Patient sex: M
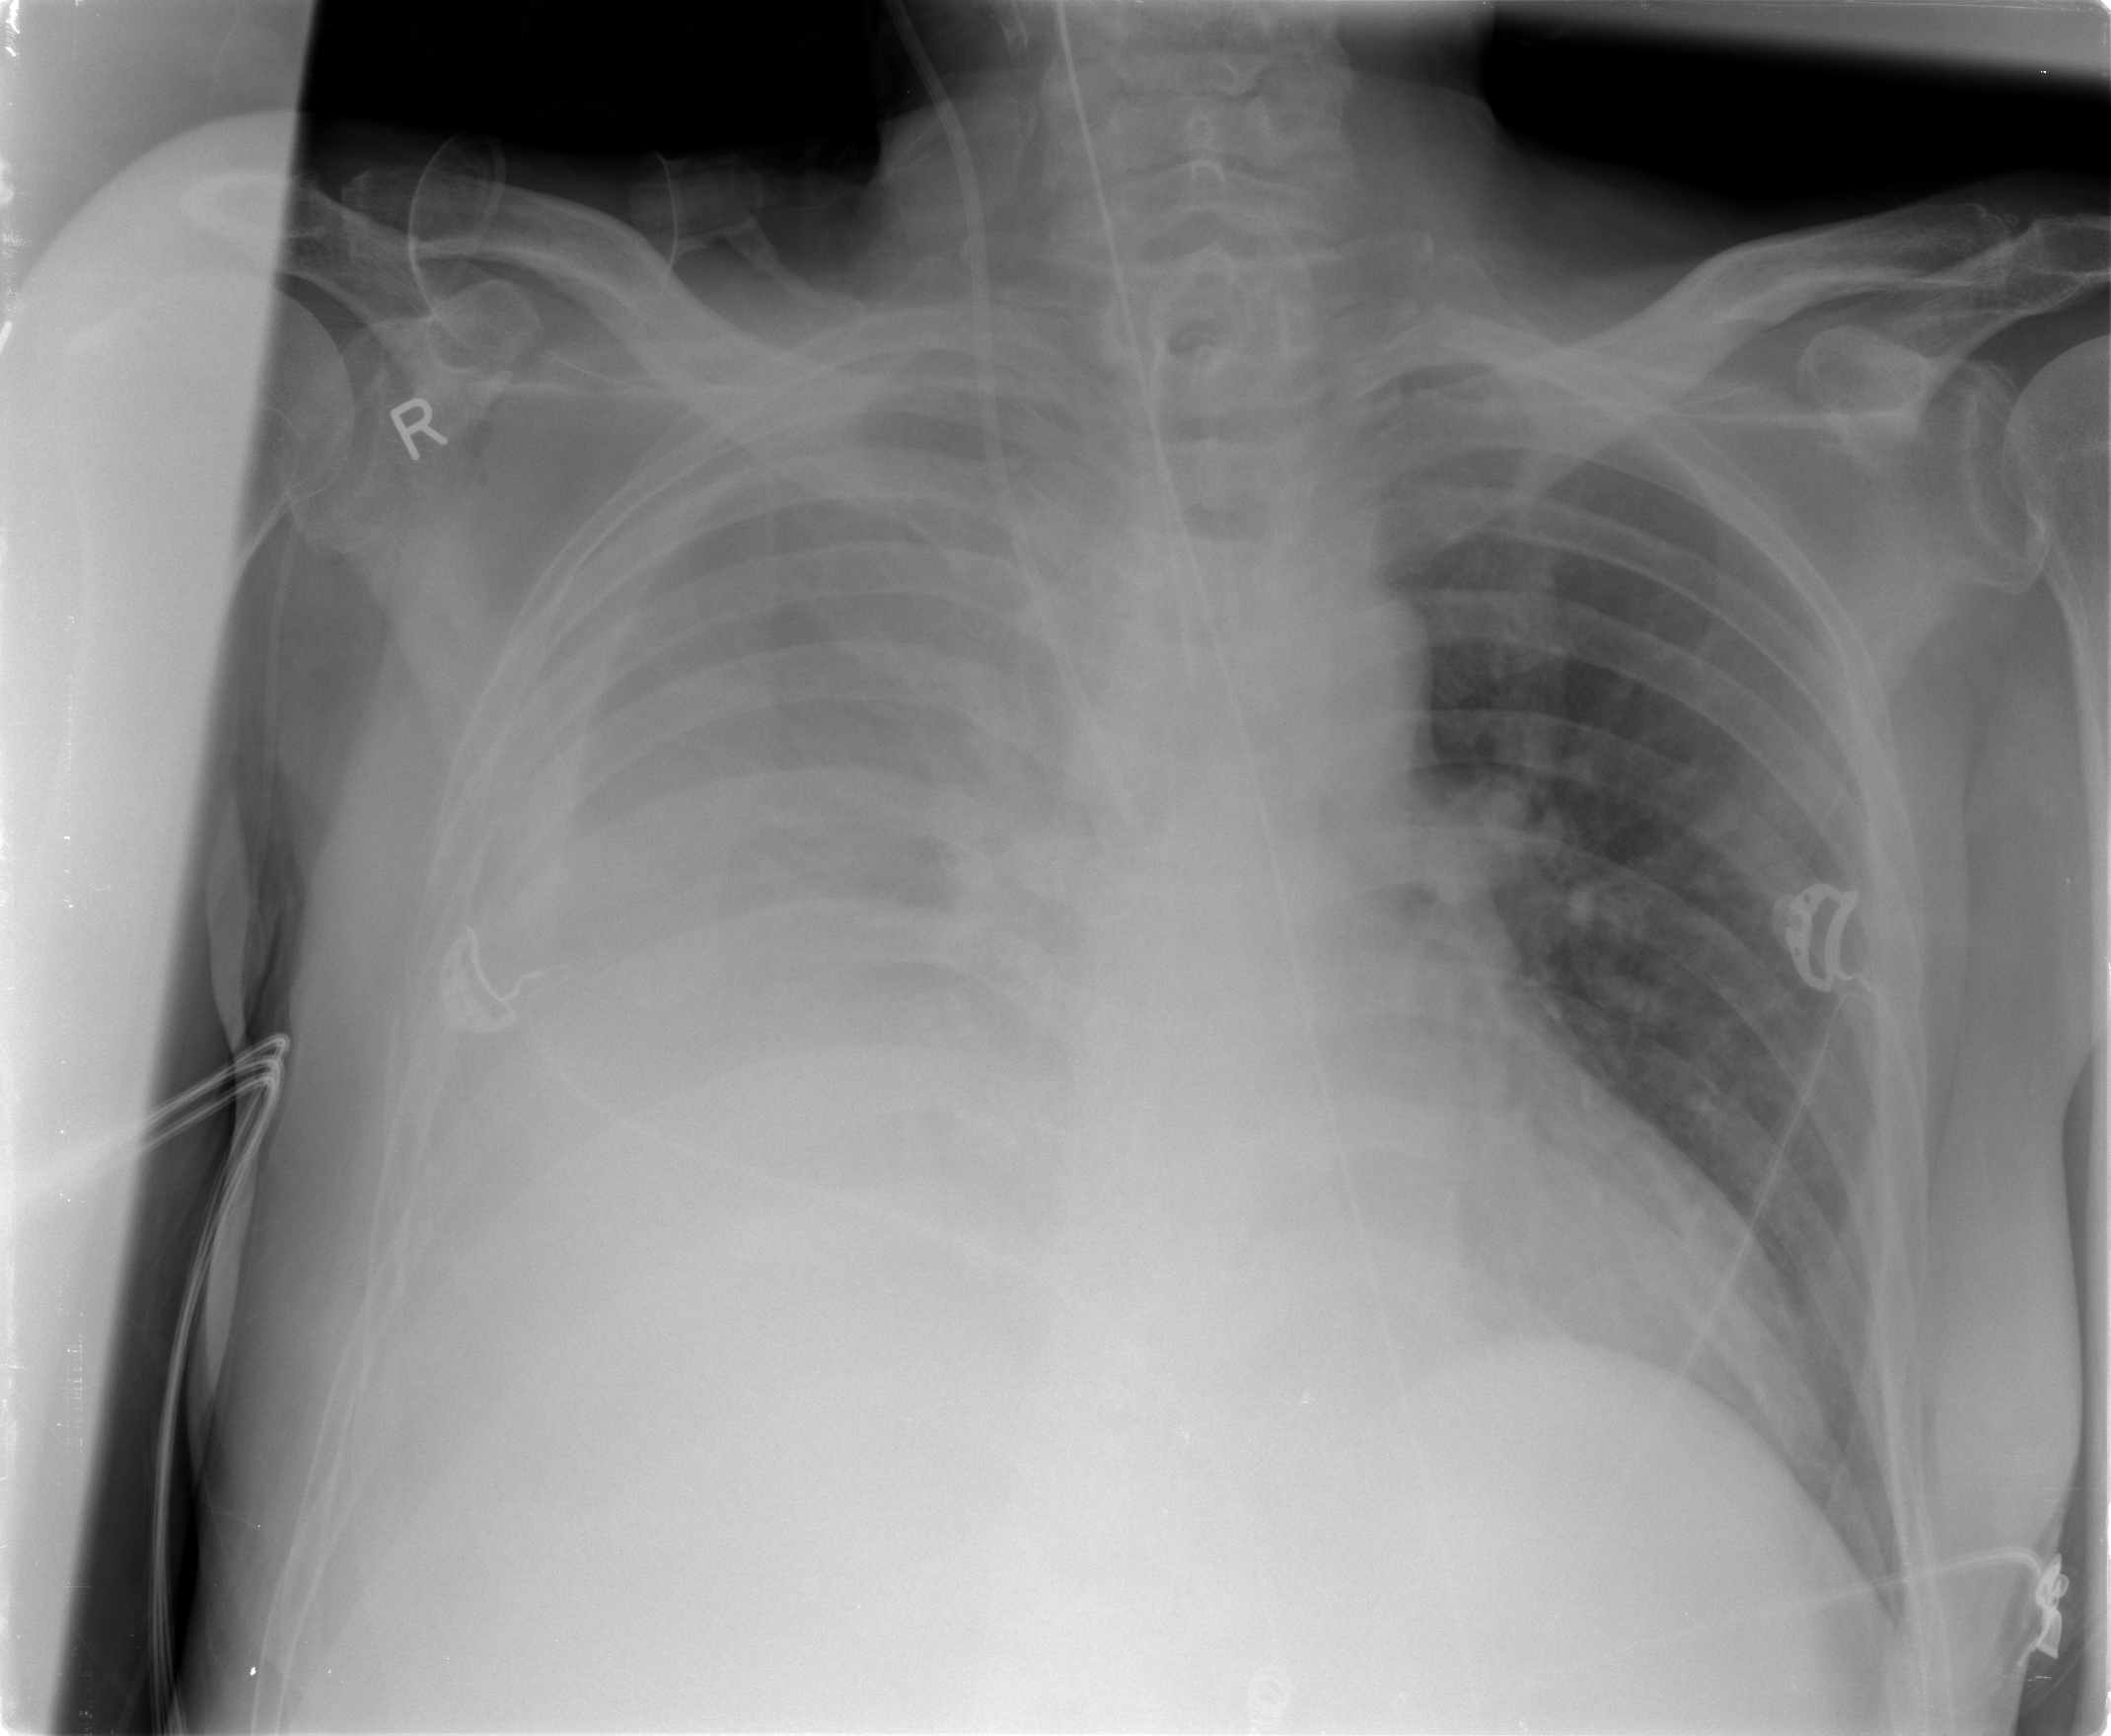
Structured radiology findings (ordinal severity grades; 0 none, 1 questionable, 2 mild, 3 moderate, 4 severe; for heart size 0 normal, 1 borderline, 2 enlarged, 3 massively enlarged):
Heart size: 1
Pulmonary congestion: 2
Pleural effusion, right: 3
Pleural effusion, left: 0
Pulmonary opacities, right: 3
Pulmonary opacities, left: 1
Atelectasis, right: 3
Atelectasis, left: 1